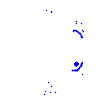
Particle: electron